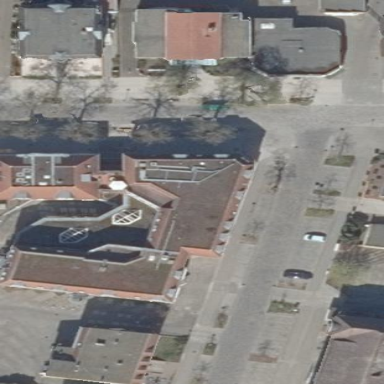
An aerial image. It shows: Unique apartment building with quadruple saltbox roof shape.